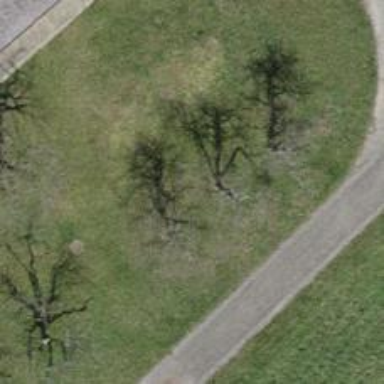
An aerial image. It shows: Urban area featuring tree as natural element.